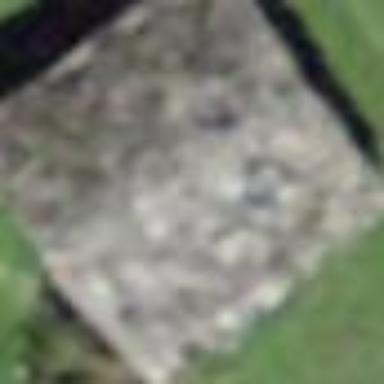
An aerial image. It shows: Rural barn.